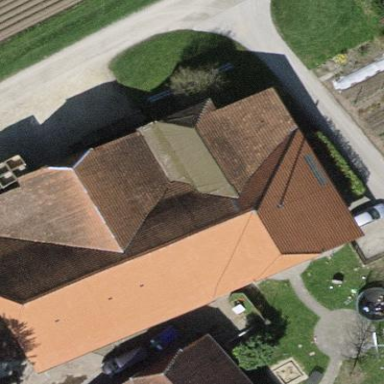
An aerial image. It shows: Farm building.